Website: macys
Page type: receipt
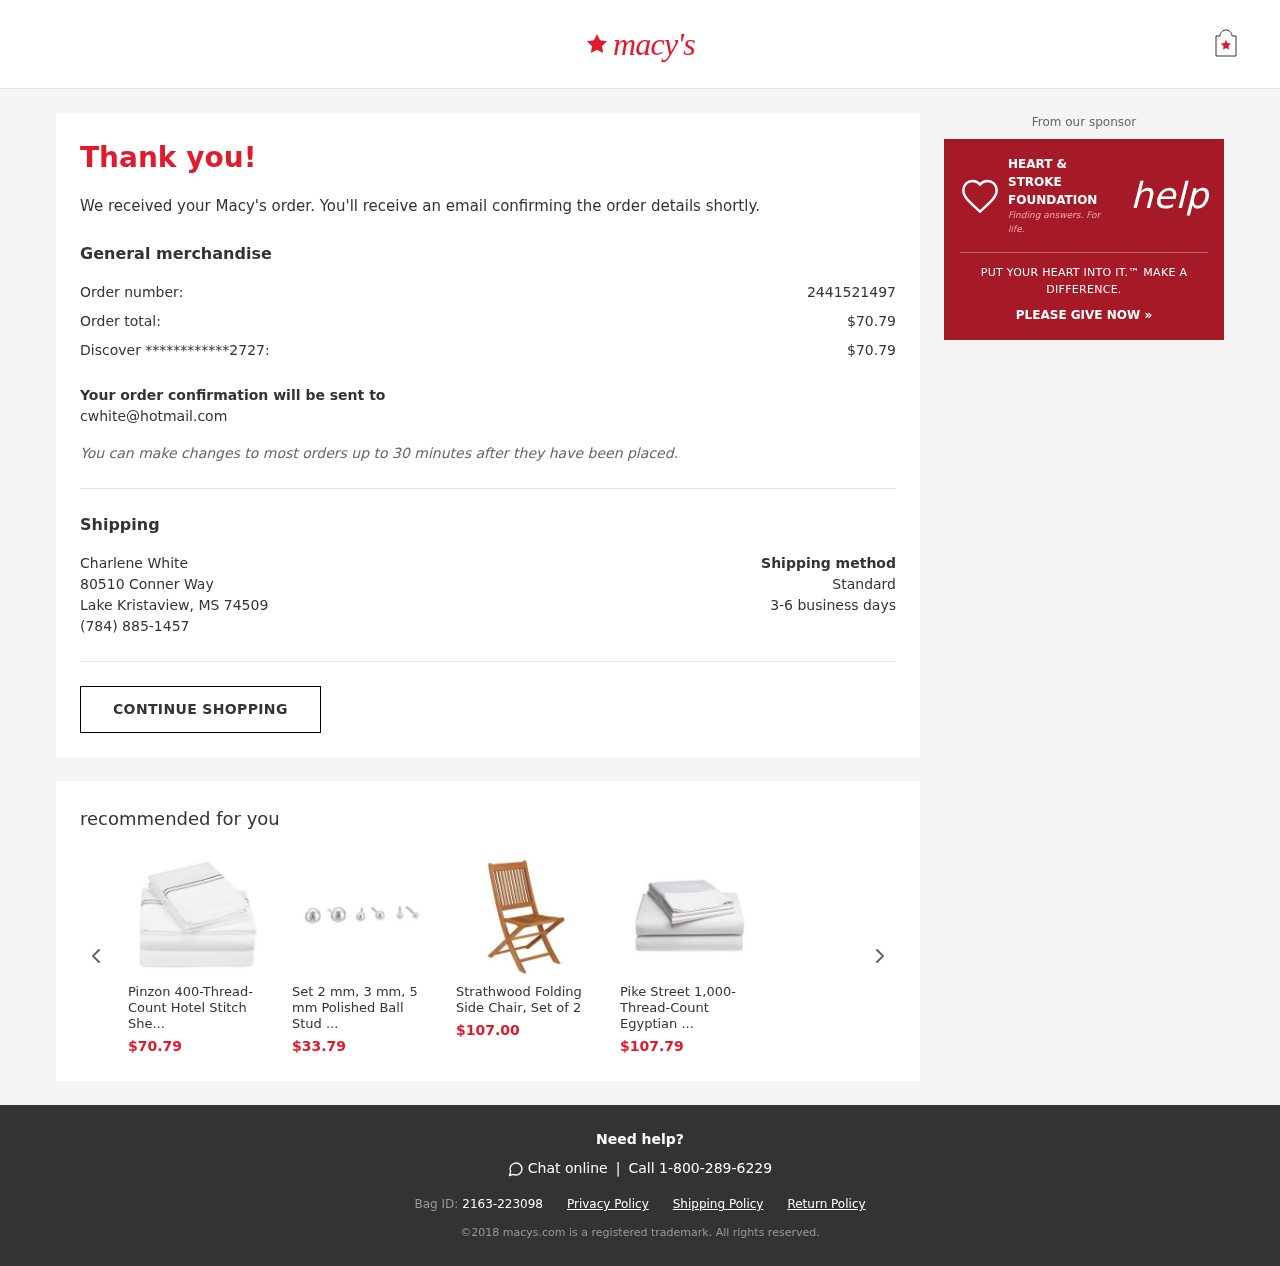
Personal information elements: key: PII_CARD_LAST4
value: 2727
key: PII_CARD_TYPE
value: Discover
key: PII_CITY_STATE_ZIP
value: Lake Kristaview, MS 74509
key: PII_EMAIL
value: cwhite@hotmail.com
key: PII_FULLNAME
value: Charlene White
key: PII_PHONE
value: (784) 885-1457
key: PII_STREET
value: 80510 Conner Way
Product elements: key: PRODUCT1_PRICE
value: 70.79
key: PRODUCT1_NAME
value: Pinzon 400-Thread-Count Hotel Stitch She...
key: PRODUCT2_NAME
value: Set 2 mm, 3 mm, 5 mm Polished Ball Stud ...
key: PRODUCT2_PRICE
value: $33.79
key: PRODUCT3_NAME
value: Strathwood Folding Side Chair, Set of 2
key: PRODUCT3_PRICE
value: $107.00
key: PRODUCT4_NAME
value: Pike Street 1,000-Thread-Count Egyptian ...
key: PRODUCT4_PRICE
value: $107.79
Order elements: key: ORDER_ID
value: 2441521497
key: ORDER_TOTAL
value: $70.79
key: ORDER_CARD_CHARGE
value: $70.79